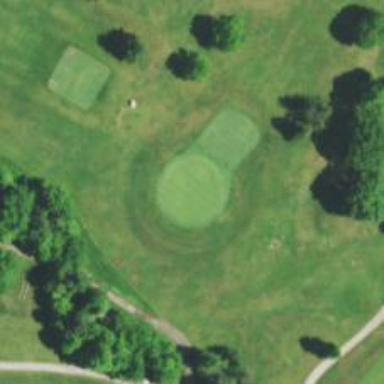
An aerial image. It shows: Golf hole.